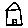
Label: house